Question: I am developing an iPad app. At some stage I need to use dropdown type functionality. So, I'm using UIPopoverView for the same.
When IBAction fire on tap of particular UIButton, I adjust popoverview rendering UITableViewController.
And all thing working fine. I need when user tap any of the cell, related cell value need to set in attached UIButton title.

Here, popover view is the UITableViewController view, which I create separately. And call it on select Outlet IBAction.
'''
CGRect dropdownPosition = CGRectMake(self.btnOutlet.frame.origin.x, self.btnOutlet.frame.origin.y, self.btnOutlet.frame.size.width, self.btnOutlet.frame.size.height);
[pcDropdown presentPopoverFromRect:dropdownPosition inView:self.view permittedArrowDirections:UIPopoverArrowDirectionUp animated:YES];
'''
Thanks
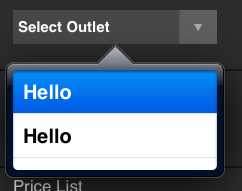
Answer: Sangony answer is almost correct, but with some minor changes, instead of register the method without parameters as observer, you should add it admitting one parameter:
'''
[[NSNotificationCenter defaultCenter] addObserver:self
selector:@selector(someAction:)
name:@"ButtonNeedsUpdate"
object:nil];
'''
Then, when you post the notification(in your table's view didSelectRow:atIndexPath:), you can add an object(a NSDictionay) as user info:
'''
//...
NSDictionary *userInfoDictionary = @{@"newText":@"some text"};
[[NSNotificationCenter defaultCenter] postNotificationName:@"ButtonNeedsUpdate"
object:self
userInfo:userInfoDictionary];
//...
'''
And then in the class that is observing for this notification, you can work with the data in the someAction action method like this:
'''
-(void)someAction:(NSNotification)notification{
NSString *textForTheButton = [[notification userInfo]objectForKey:@"newText"];
[self.myButton setTitle:textForTheButton
forState:UIControlStateNormal];
//...
}
'''
Your's button title now should be "some text".